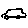
Label: car